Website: home-depot
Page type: account-selection
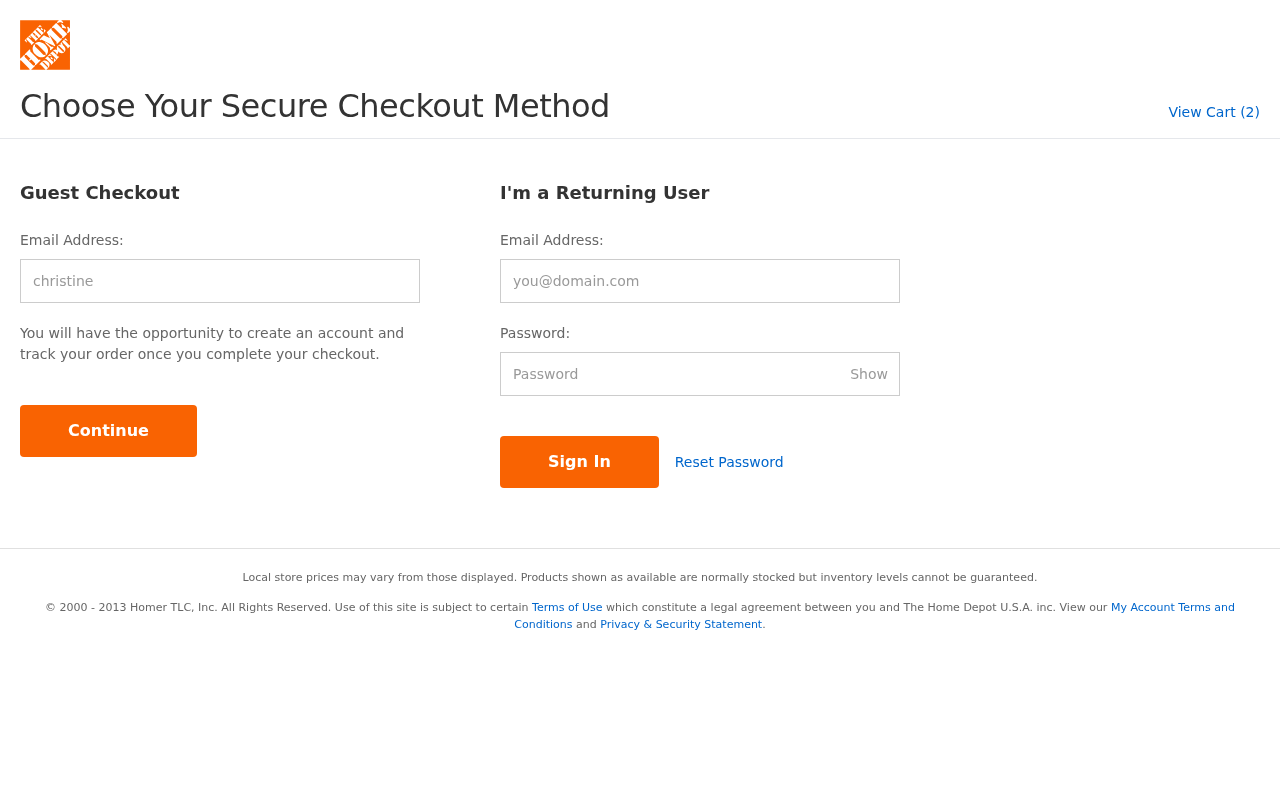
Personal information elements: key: PII_LOGIN_USERNAME
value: christine_morgan
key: PII_LOGIN_USERNAME2
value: christine_morgan
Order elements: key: ORDER_NUM_ITEMS
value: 2